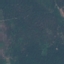
Land use / land cover class: Forest